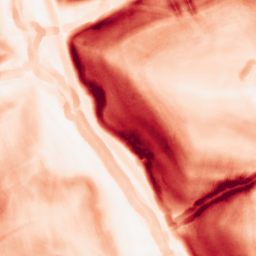
Category: morphological
Decomposition family: morphological_gradient
Decomposition parameters: size: 5
shape: disk
Upsampling method: linear_exact
Upsampling parameters: scale: 8
Upsampling scale: 8